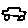
Label: car